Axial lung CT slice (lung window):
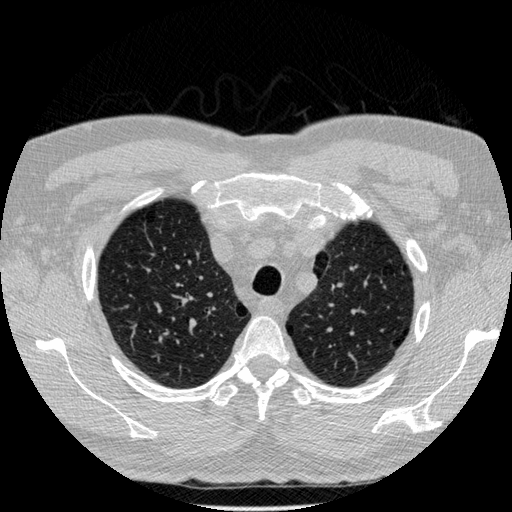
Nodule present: no